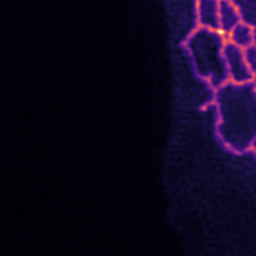
Label: Super-resolution ER image